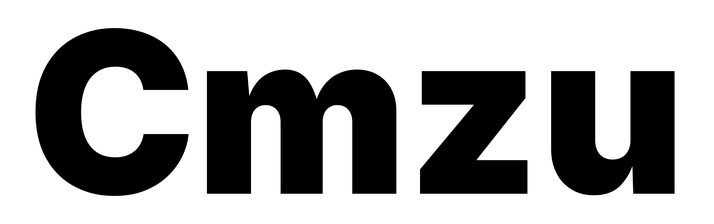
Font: Inter_Black